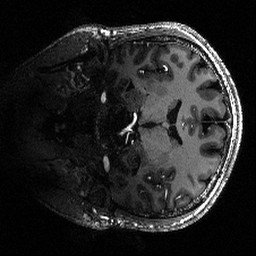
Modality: T1w
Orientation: coronal
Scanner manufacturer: siemens
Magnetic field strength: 6.98 T
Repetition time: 2.82 s
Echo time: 0.00282 s